Question: While coding a Spike for an application, I wanted to do a simple 'ActionBar' styling that was backwards compatible with 4.1, whilst supporting Material in newer versions. Therefore I'm inheriting from 'Theme.AppCompat.Light'.
Using the new Material color conventions I have this 'colors.xml':
'''
<?xml version="1.0" encoding="utf-8"?>
<resources>
<item name="primary" type="color">#b56cb5</item>
<item name="primary_dark" type="color">#663d66</item>
<item name="accent" type="color">#ffffff</item>
</resources>
'''
'values/style.xml' is defined as so:
'''
<!-- Base application theme. -->
<style name="AppTheme" parent="Theme.AppCompat.Light">
<item name="android:actionBarStyle">@style/CustomActionBar</item>
</style>
<!-- ActionBar styles -->
<style name="CustomActionBar"
parent="@android:style/Widget.Holo.Light.ActionBar.Solid.Inverse">
<item name="android:background">@color/primary</item>
</style>
'''
While defining Material items inside the AppTheme, Android Studio conveniently generated 'values-21/style.xml' for me:
'''
<style name="AppTheme" parent="Theme.AppCompat.Light">
<!-- your app branding color for the app bar -->
<item name="android:colorPrimary">@color/primary</item>
<!-- darker variant for the status bar and contextual app bars -->
<item name="android:colorPrimaryDark">@color/primary_dark</item>
<!-- theme UI controls like checkboxes and text fields -->
<item name="android:colorAccent">@color/accent</item>
<!-- action bar item to support older versions -->
<item name="android:actionBarStyle">@style/CustomActionBar</item>
</style>
<!-- ActionBar styles -->
<style name="CustomActionBar"
parent="@android:style/Widget.Holo.Light.ActionBar.Solid.Inverse">
<item name="android:background">@color/primary</item>
</style>
'''
Manifest is also correctly applying my AppTheme:
'''
<application
(...)
android:theme="@style/AppTheme" >
<activity
android:name=".MainActivity"
android:label="@string/app_name" >
(...)
</activity>
</application>
'''
This all looks fine and dandy. However this is what I get when I run the app on 5.0.2 ():

I won't even bother testing in my 4.4.2 device. What am I doing wrong? All tutorials online seem to do what I did.
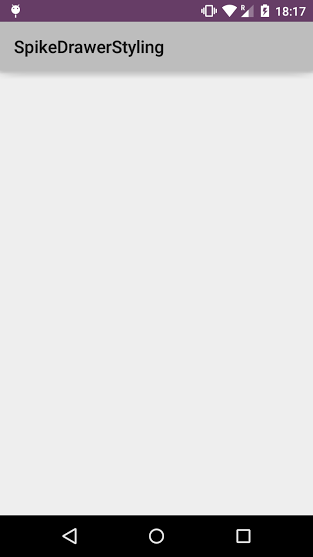
Answer: Please follow the latest Material Design guidelines here:
<URL>.
You can use 'AppCompatv7' to support all of your devices from API 7 to API 22+.
Google Developer Chris Banes explains how to implement it:
<URL>
And the official blog post:
<URL>.